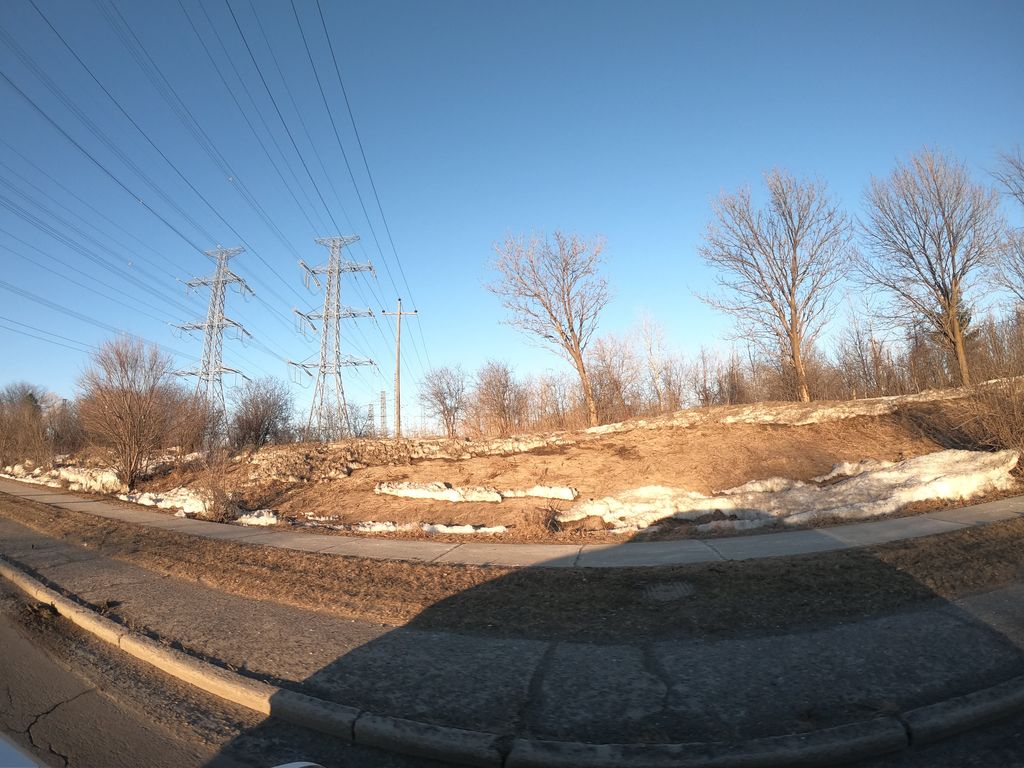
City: ottawa-gatineau